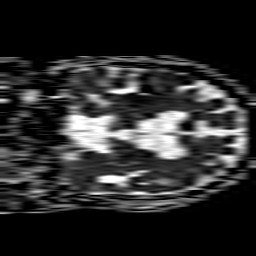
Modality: ADC
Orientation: coronal
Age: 75
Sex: male
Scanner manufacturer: philips
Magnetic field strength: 1.5 T
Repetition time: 3.879 s
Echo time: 0.09873 s